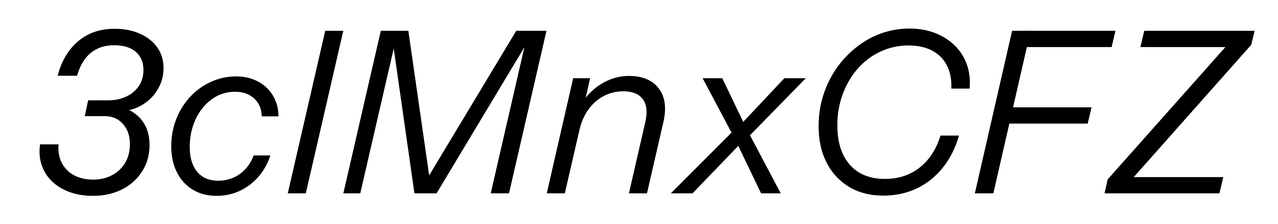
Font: InstrumentSans-Italic_Italic